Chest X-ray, PA view. Patient: 42 years old, sex F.
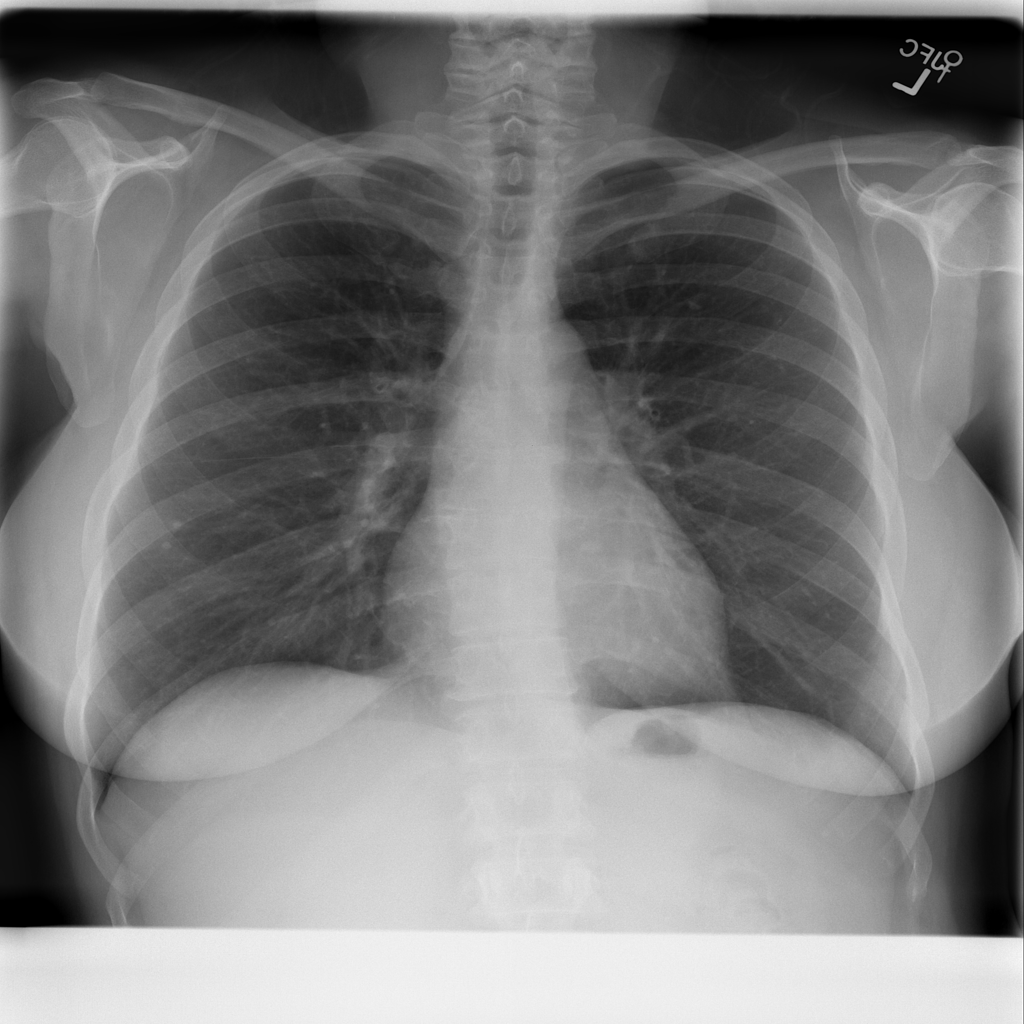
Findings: No Finding